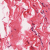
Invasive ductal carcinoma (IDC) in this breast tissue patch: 0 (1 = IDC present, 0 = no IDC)